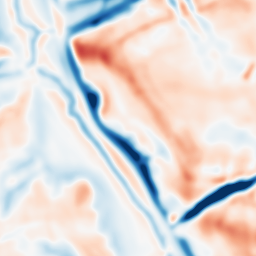
Category: multiscale
Decomposition family: dog
Decomposition parameters: sigma_low: 3
sigma_high: 10
Upsampling method: cubic_catmull_rom
Upsampling parameters: scale: 8
Upsampling scale: 8